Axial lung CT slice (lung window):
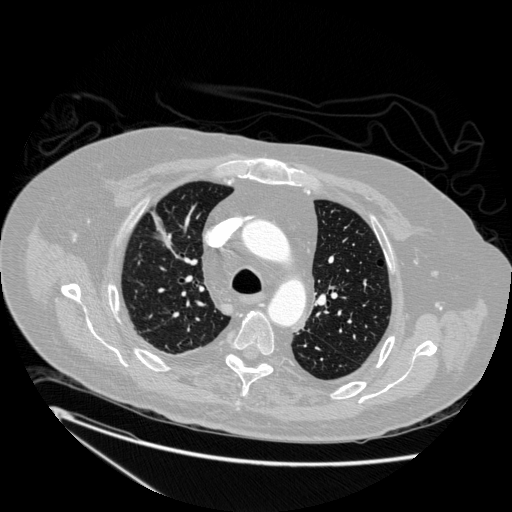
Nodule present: yes
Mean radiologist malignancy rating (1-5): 3